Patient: sex M, age 57
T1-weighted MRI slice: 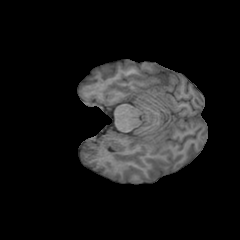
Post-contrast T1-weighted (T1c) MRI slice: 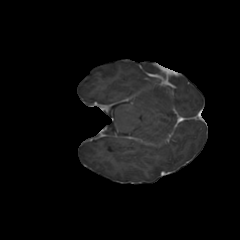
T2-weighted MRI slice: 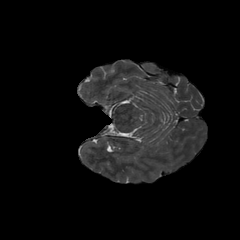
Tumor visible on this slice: no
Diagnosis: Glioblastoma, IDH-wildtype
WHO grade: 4